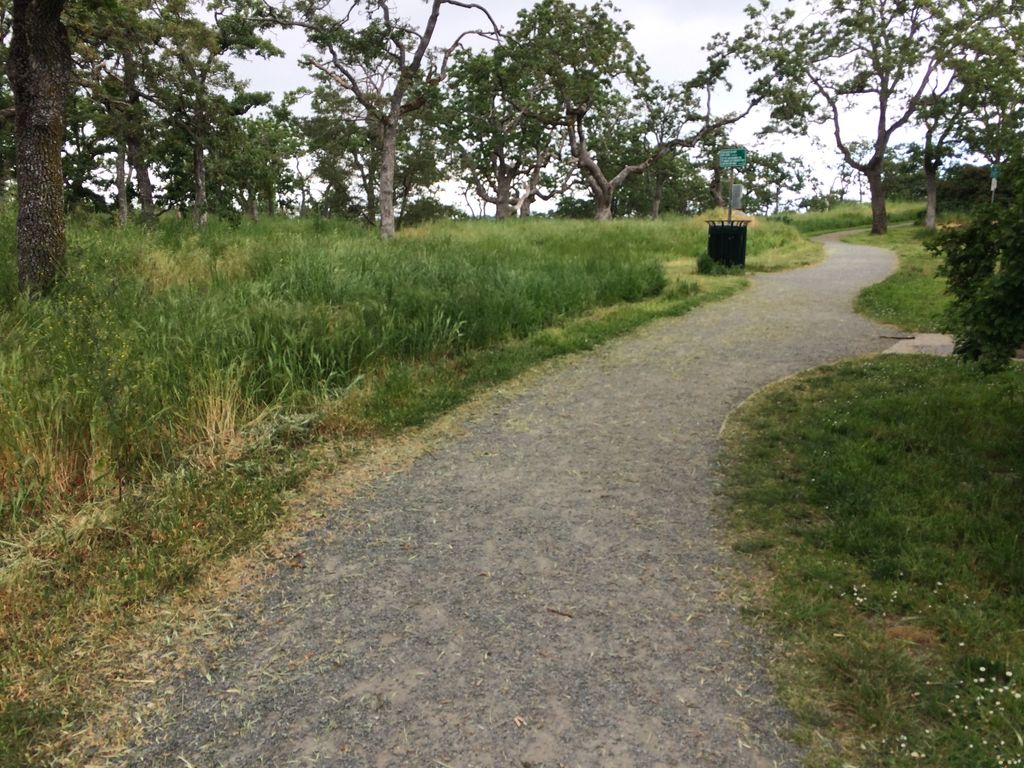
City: victoria